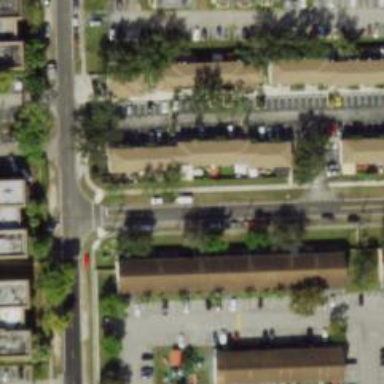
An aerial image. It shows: Residential area with apartments.